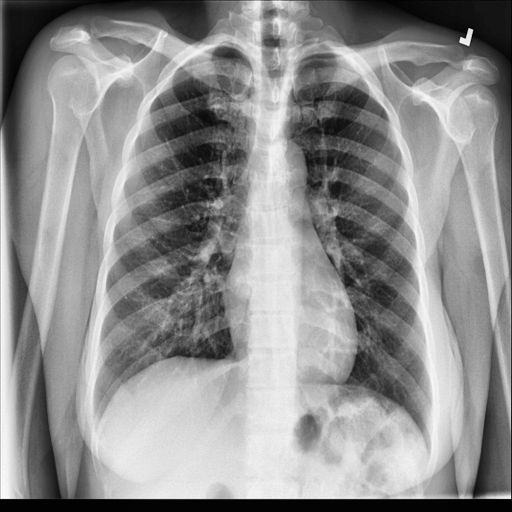
Finding: NORMAL